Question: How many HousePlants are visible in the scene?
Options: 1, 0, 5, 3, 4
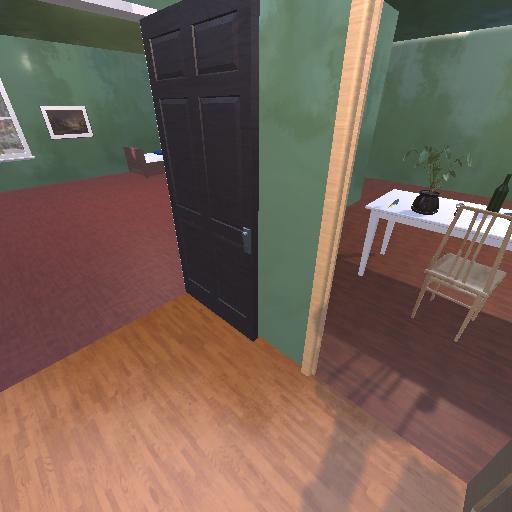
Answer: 1